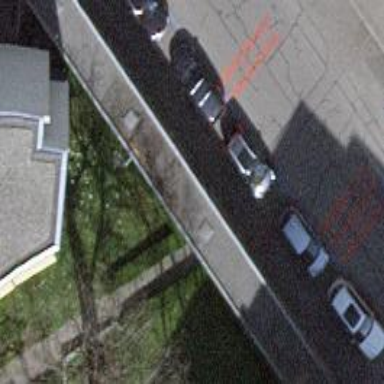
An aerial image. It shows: Asphalt footway that goes through building passage tunnel.